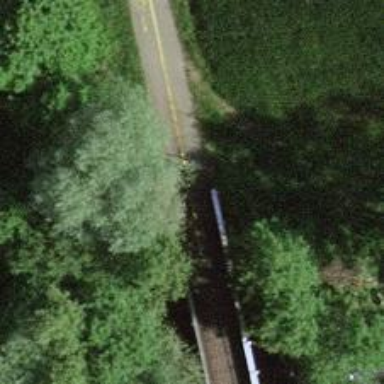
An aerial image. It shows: Cycleway bridge with asphalt surface.